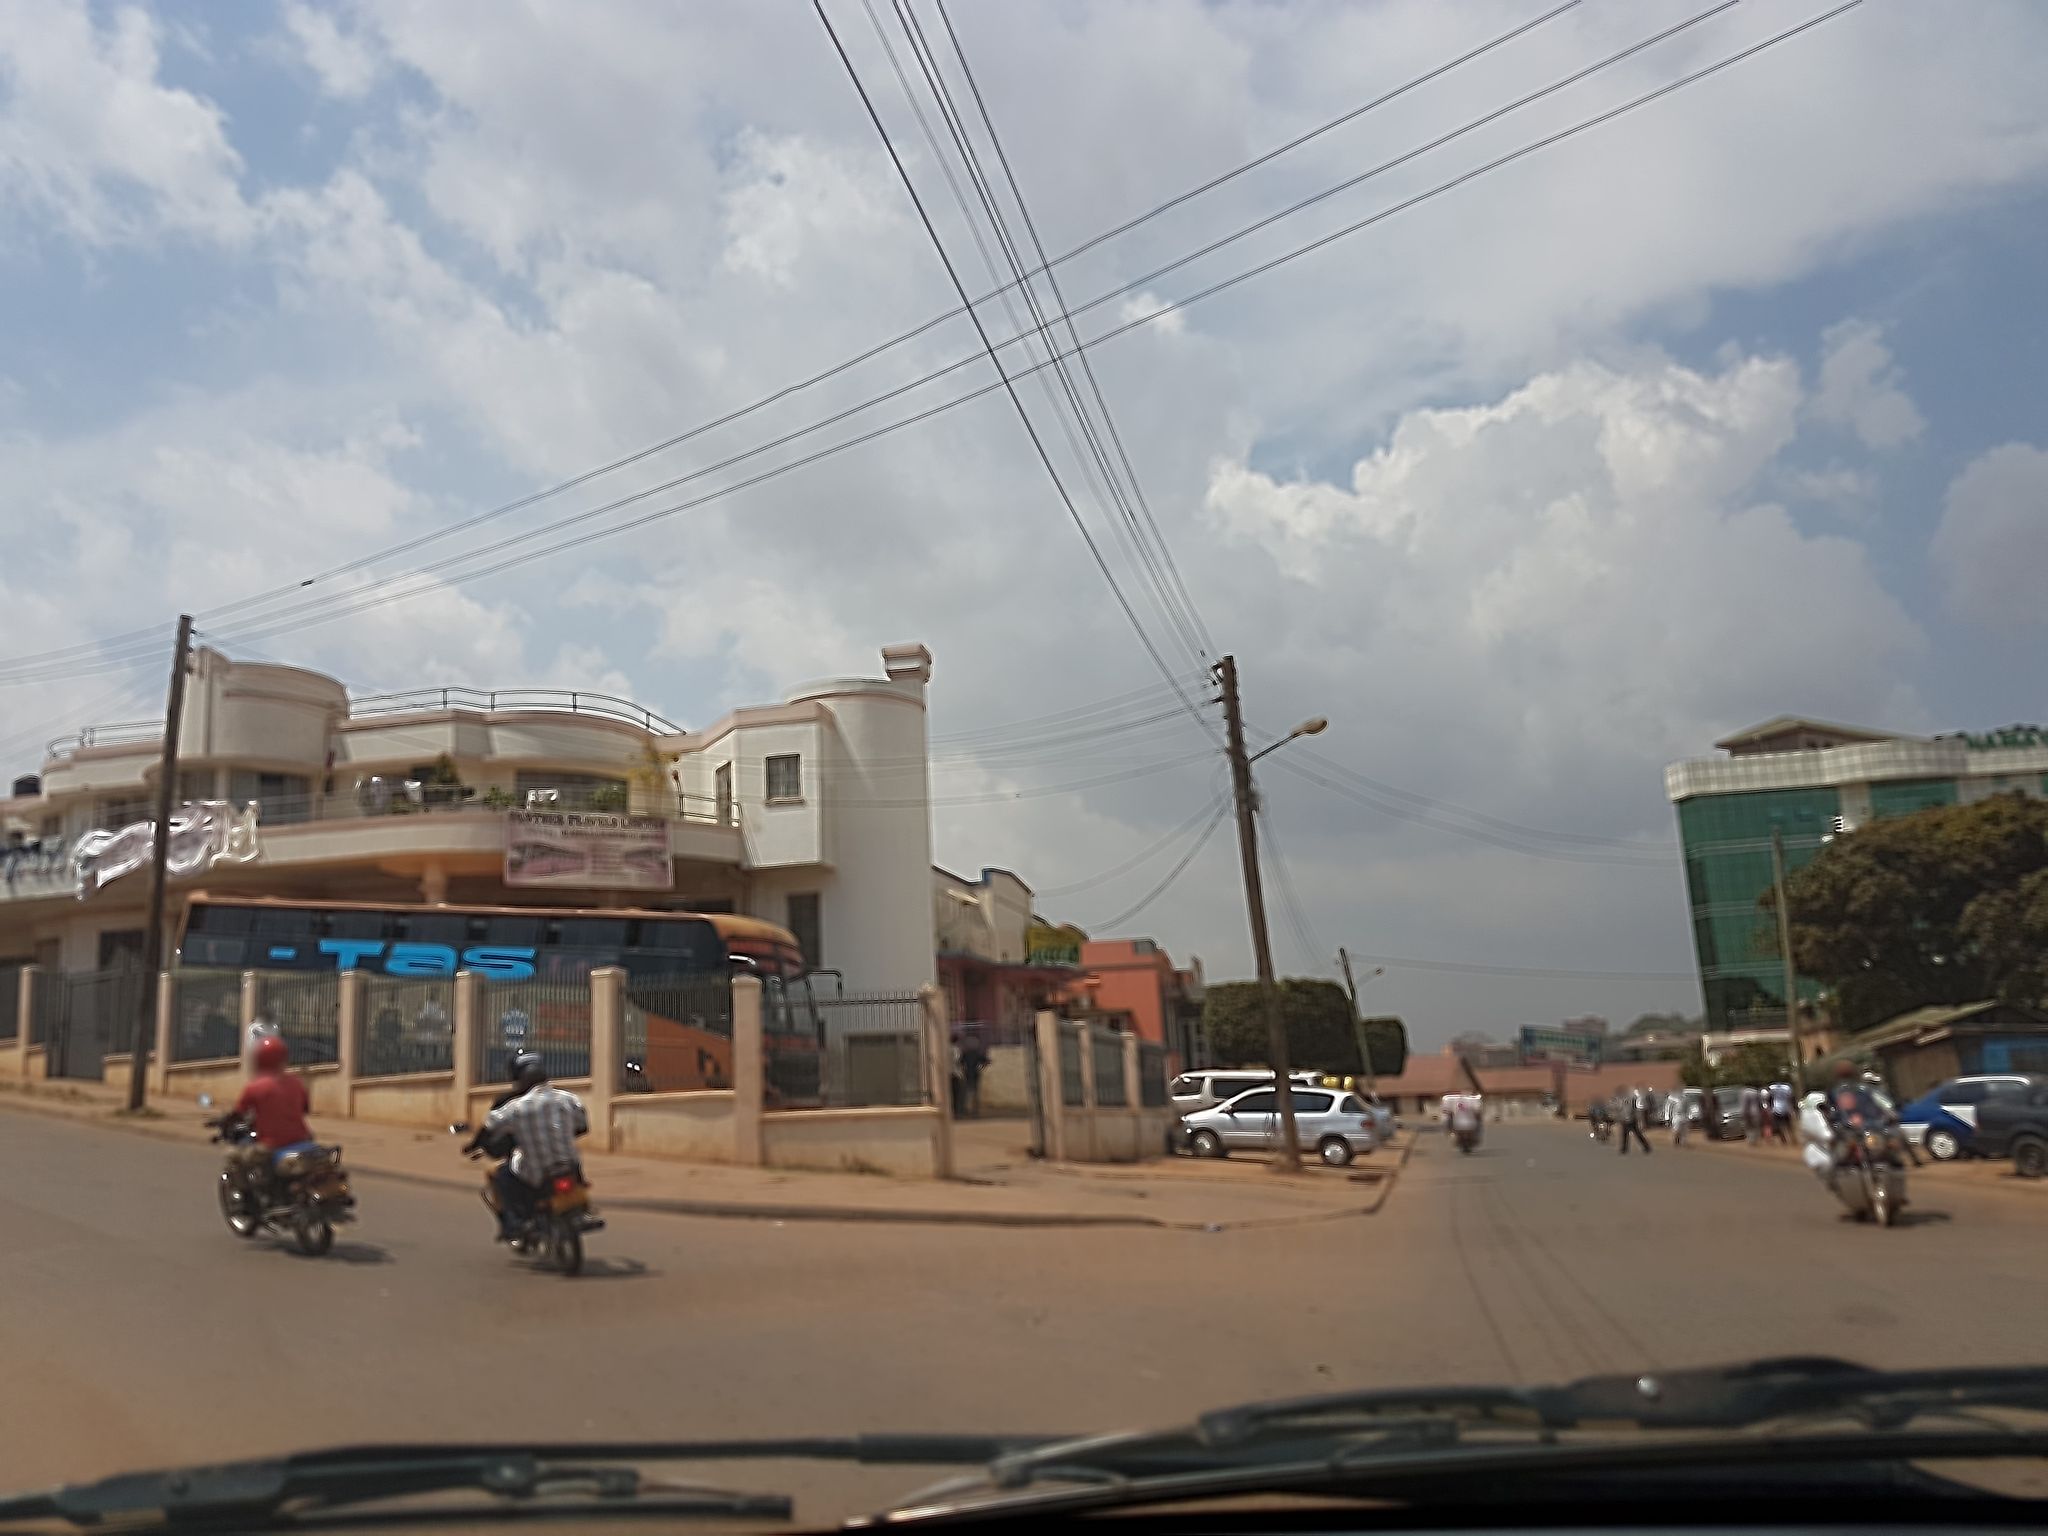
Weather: clear
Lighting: day
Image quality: good
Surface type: driving surface
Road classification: tertiary
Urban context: urban centre
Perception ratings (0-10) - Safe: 2.71, Lively: 7.79, Beautiful: 5.56, Boring: 3.54, Depressing: 6.64, Wealthy: 1.23